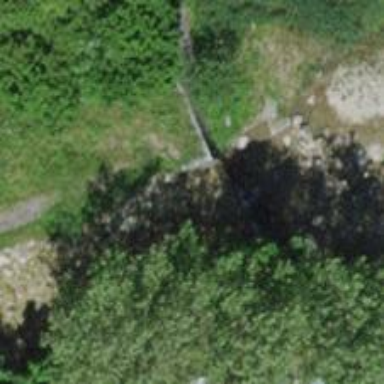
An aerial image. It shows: Check dam along waterway with retaining wall.